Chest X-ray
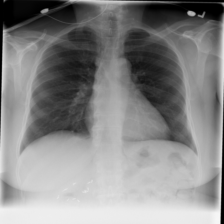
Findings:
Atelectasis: negative
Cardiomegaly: negative
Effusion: negative
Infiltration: negative
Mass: negative
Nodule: negative
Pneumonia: negative
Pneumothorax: negative
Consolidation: negative
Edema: negative
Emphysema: negative
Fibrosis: negative
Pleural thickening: negative
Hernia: negative